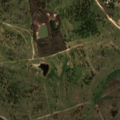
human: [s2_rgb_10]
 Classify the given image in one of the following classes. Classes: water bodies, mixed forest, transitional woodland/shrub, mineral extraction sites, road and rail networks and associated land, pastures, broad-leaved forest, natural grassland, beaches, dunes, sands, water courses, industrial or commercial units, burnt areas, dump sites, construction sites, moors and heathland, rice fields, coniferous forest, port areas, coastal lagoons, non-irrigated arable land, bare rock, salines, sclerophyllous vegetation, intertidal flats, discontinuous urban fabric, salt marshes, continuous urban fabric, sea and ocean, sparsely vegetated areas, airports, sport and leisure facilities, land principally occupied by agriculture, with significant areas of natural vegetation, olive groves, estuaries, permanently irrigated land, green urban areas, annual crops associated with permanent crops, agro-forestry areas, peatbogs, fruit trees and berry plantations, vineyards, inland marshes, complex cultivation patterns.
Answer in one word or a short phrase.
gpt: pastures, annual crops associated with permanent crops, agro-forestry areas, transitional woodland/shrub